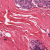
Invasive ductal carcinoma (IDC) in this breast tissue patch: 0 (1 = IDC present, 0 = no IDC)